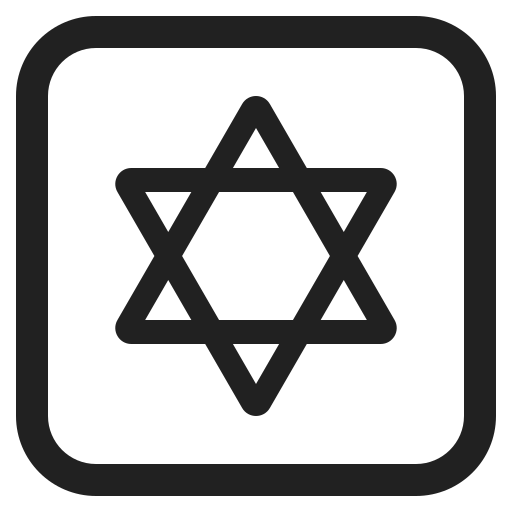
star of david high contrast